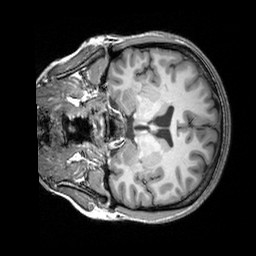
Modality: T1w
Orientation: coronal
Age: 22
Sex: female
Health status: healthy
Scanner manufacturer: siemens
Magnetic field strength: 3 T
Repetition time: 2.3 s
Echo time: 0.00303 s